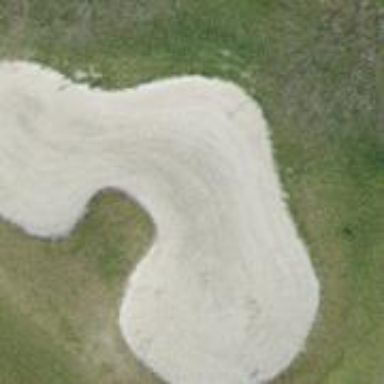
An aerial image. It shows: Sand bunker on golf course.